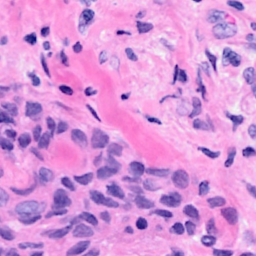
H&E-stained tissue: Breast